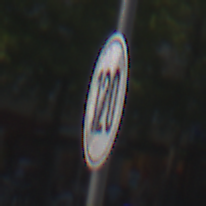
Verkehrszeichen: EndeGeschwindigkeit120
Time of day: MorningAfternoon
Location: Outdoor (Urban)
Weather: Clear
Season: NotSpecified
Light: Natural